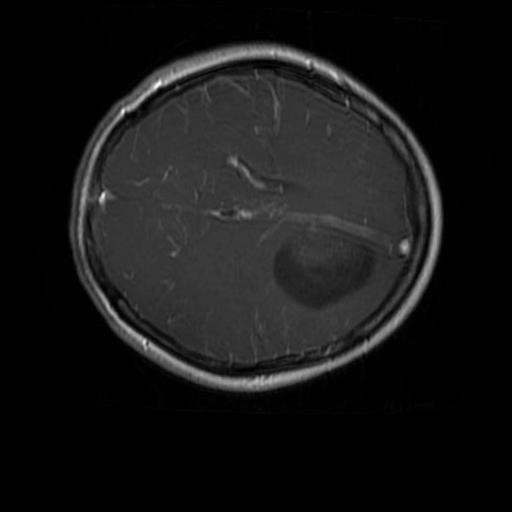
Label: brain_glioma